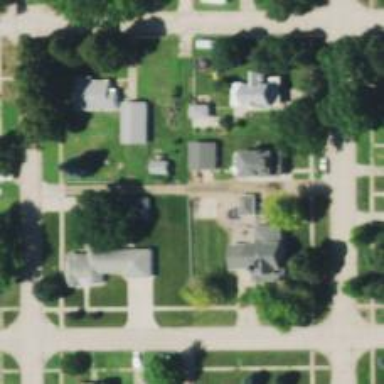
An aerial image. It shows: Alley classified as service road.